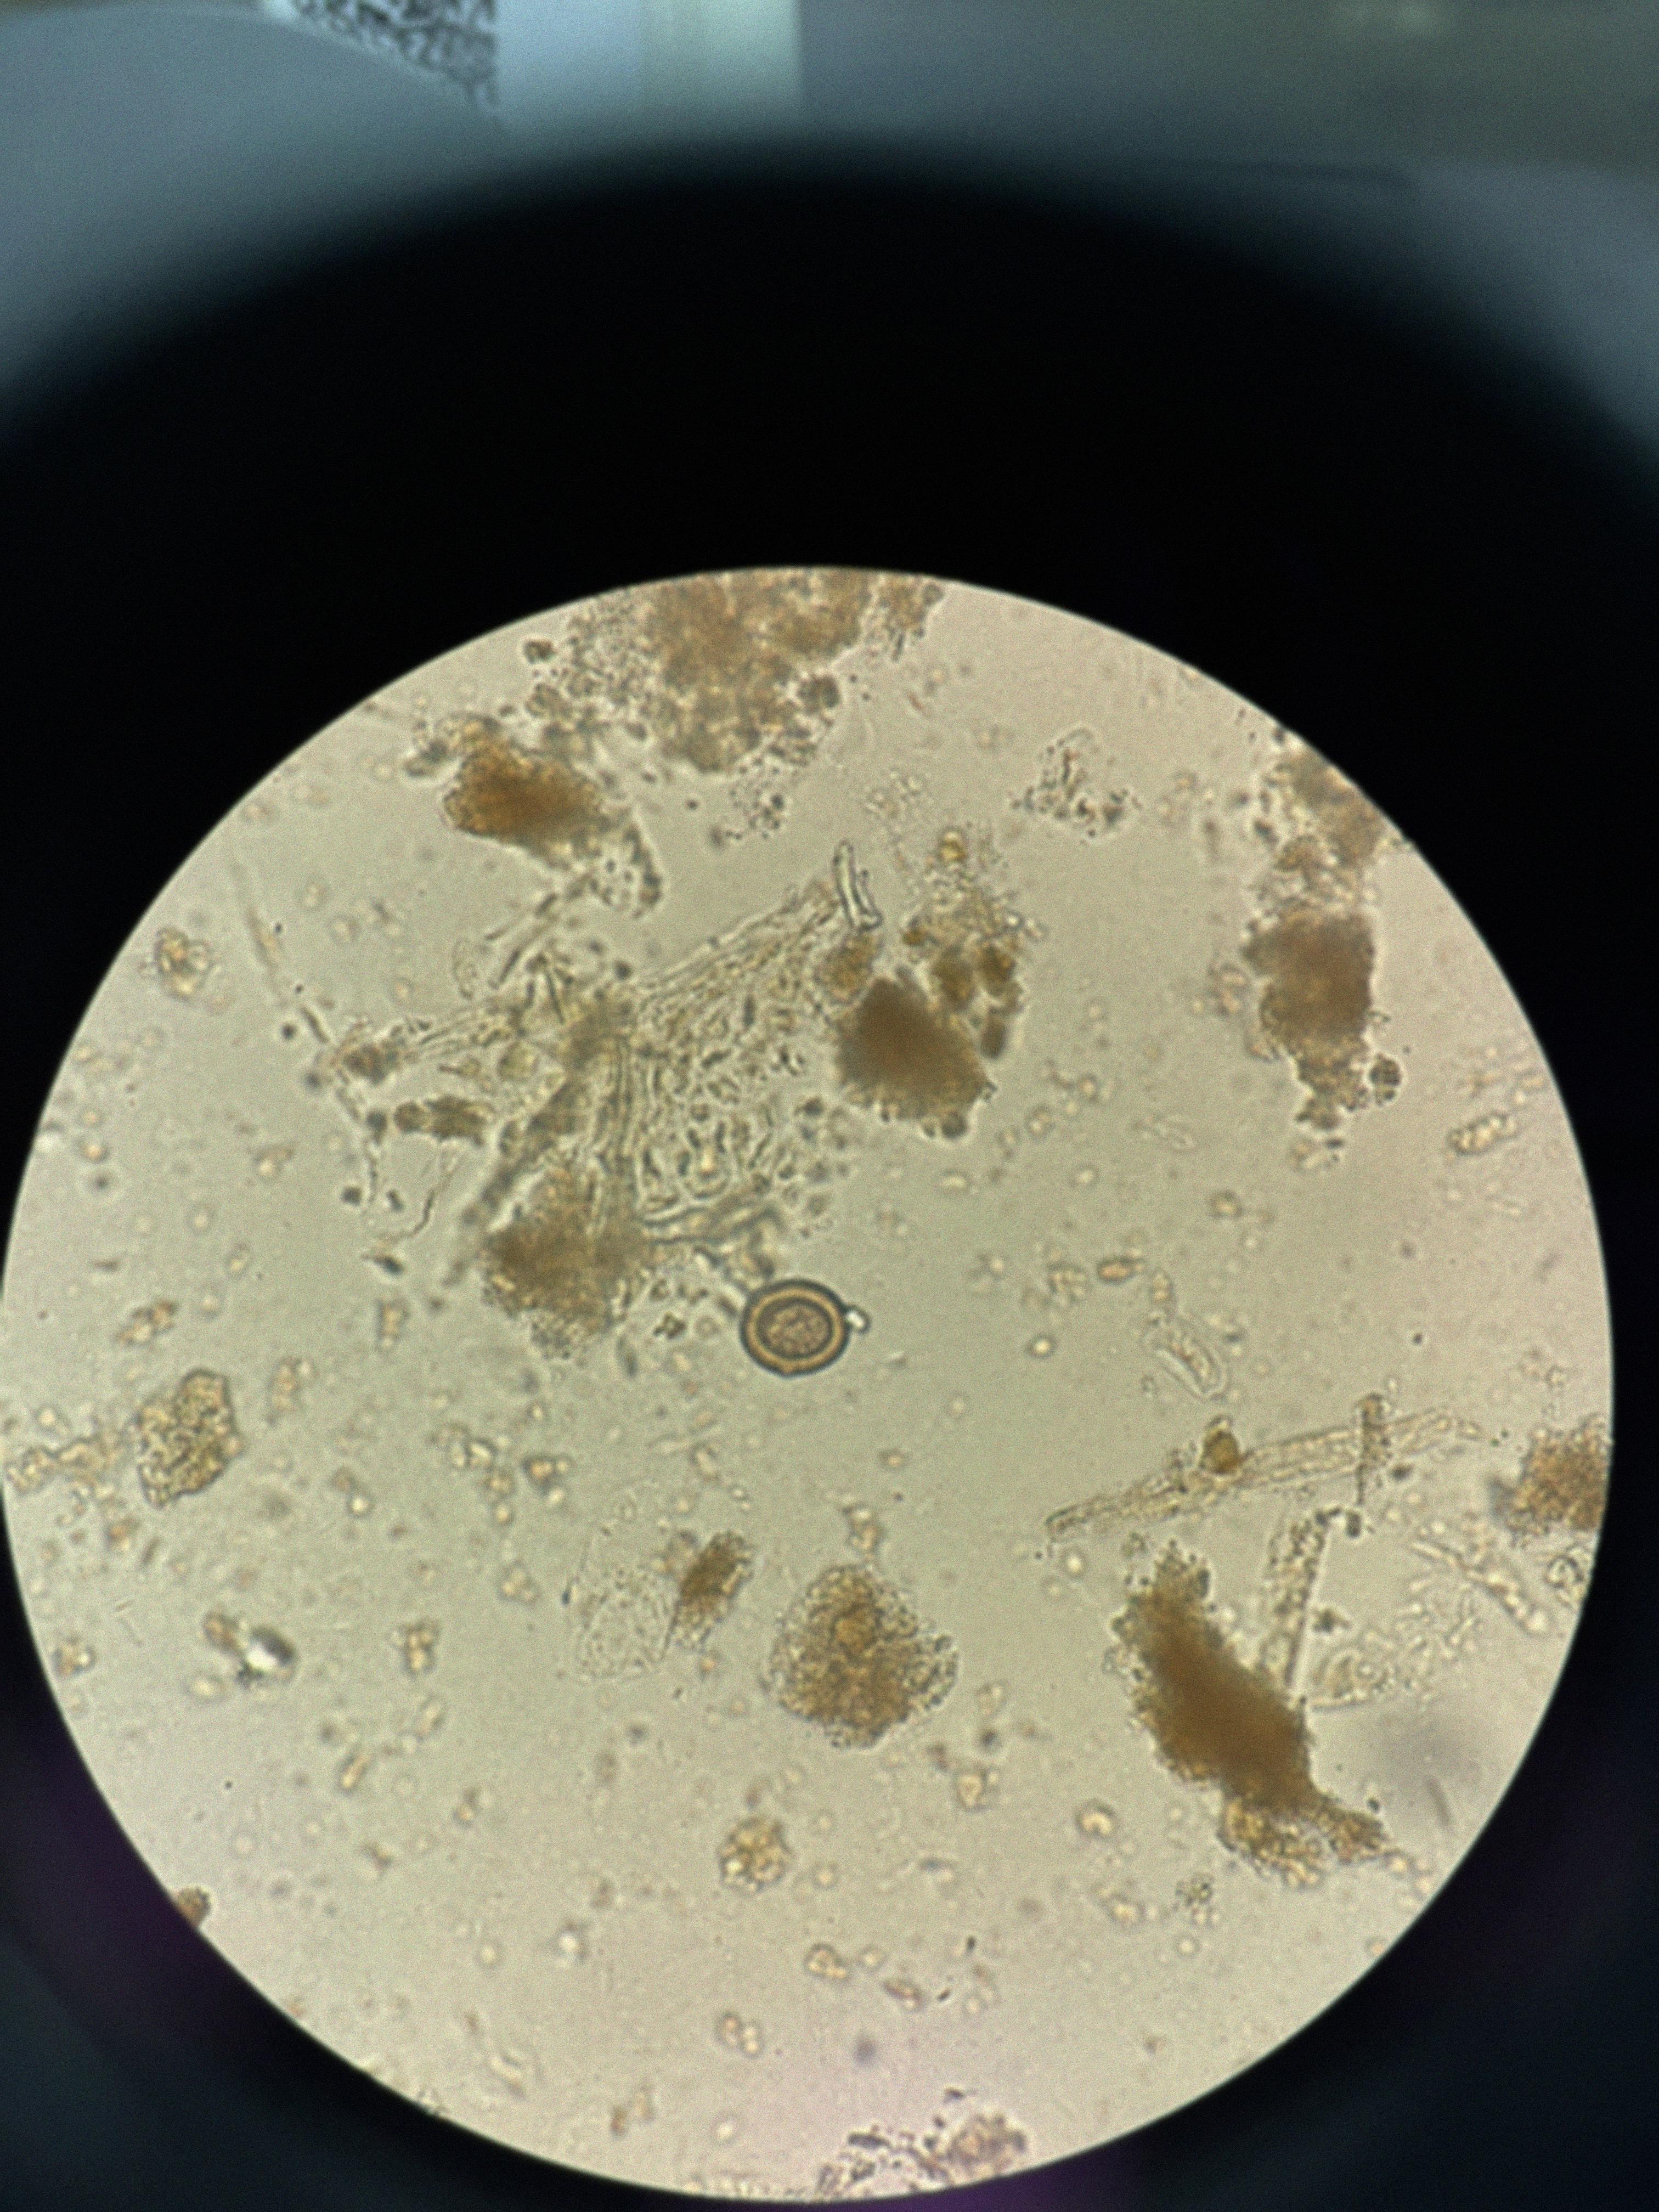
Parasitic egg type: Taenia spp. egg